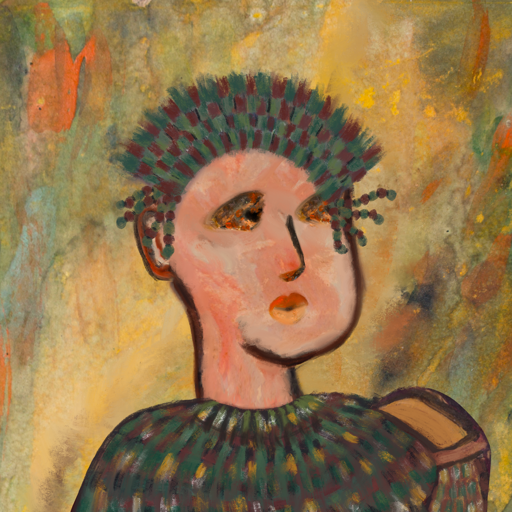
Background: Comrade, Head And Neck Side: Roy_Bahadur, Face Side: Gypsy_Queen, Bust: After_Raid, Hair Side: Blank, Head Accessory: After_Raid_Crown, Second Necklace: Blank, Necklace: In_The_Sun, Baby: Blank